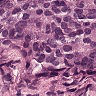
Metastatic tissue present: yes